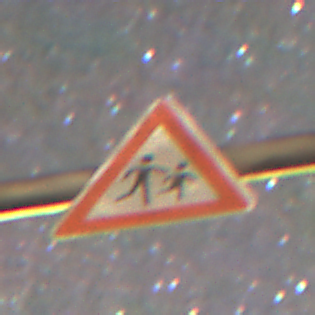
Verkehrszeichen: KinderLinks
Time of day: Night
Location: Outdoor (Suburban)
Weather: Clear
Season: NotSpecified
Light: Artificial